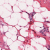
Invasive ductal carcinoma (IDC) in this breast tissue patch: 1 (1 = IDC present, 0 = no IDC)